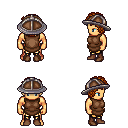
a pixel art fantasy rpg character, male body template, human, tanned skin, brown tunic, gold greaves, brunette curly afro hairstyle, chain helm, brown shoes, four views (front, back, left, right), 2x2 character sprite sheet, small pixel art, hard edges, no anti-aliasing